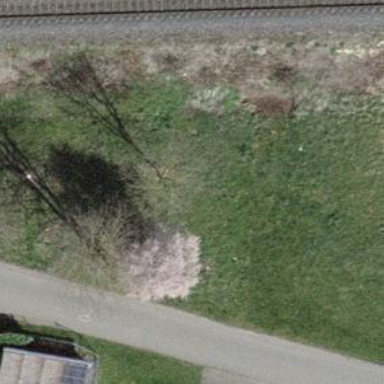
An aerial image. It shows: Brown bench in the vicinity.